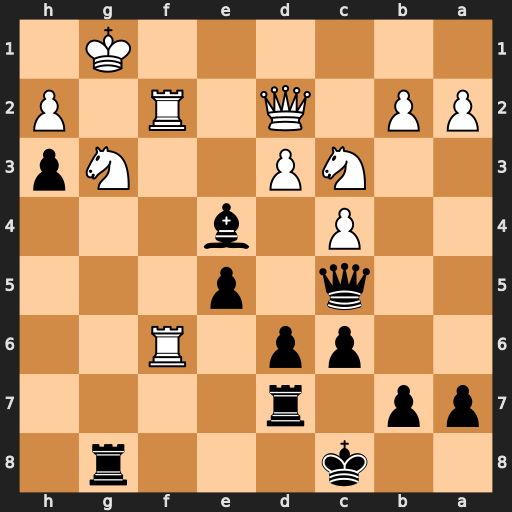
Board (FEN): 2k3r1/pp1r4/2pp1R2/2q1p3/2P1b3/2NP2Np/PP1Q1R1P/6K1
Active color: b
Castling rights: -
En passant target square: -
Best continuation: Rxg3+ hxg3 h2+ Kf1 h1=Q+